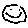
Label: smiley face